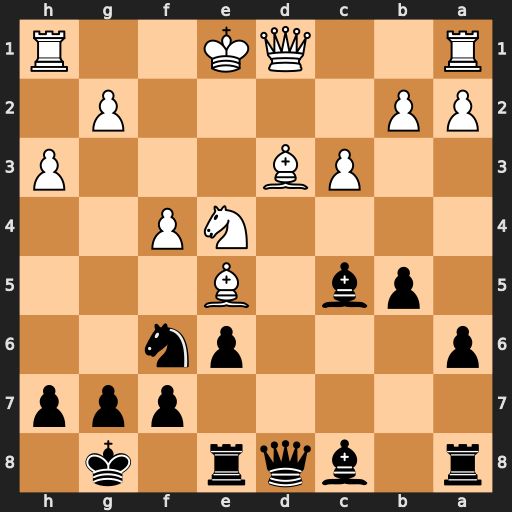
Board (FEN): r1bqr1k1/5ppp/p3pn2/1pb1B3/4NP2/2PB3P/PP4P1/R2QK2R
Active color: b
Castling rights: KQ
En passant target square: -
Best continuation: Nxe4 Bxe4 Qh4+